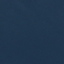
Land use / land cover class: SeaLake